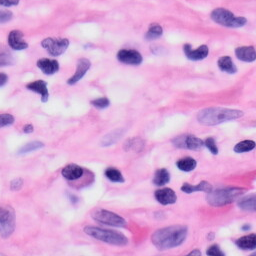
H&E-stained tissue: Skin